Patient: sex F, age 68
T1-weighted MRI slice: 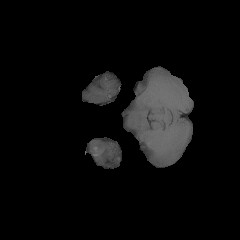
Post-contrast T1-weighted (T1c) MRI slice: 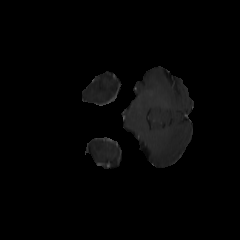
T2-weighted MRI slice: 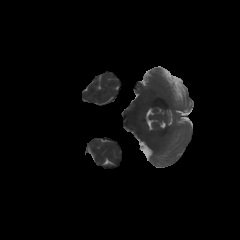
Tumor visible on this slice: no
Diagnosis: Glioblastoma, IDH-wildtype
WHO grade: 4